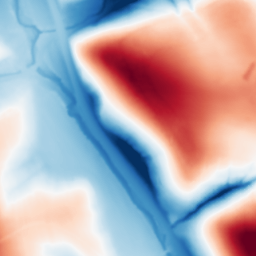
Category: multiscale
Decomposition family: dog
Decomposition parameters: sigma_low: 1
sigma_high: 50
Upsampling method: regularized
Upsampling parameters: scale: 4
lambda_reg: 0.001
Upsampling scale: 4